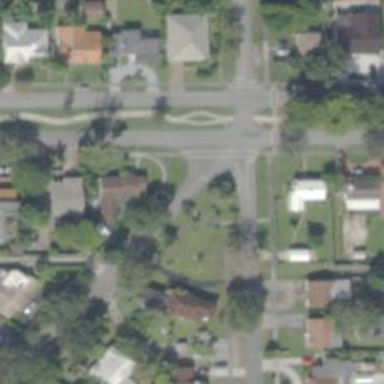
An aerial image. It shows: Marked crossing on footway.